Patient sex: M
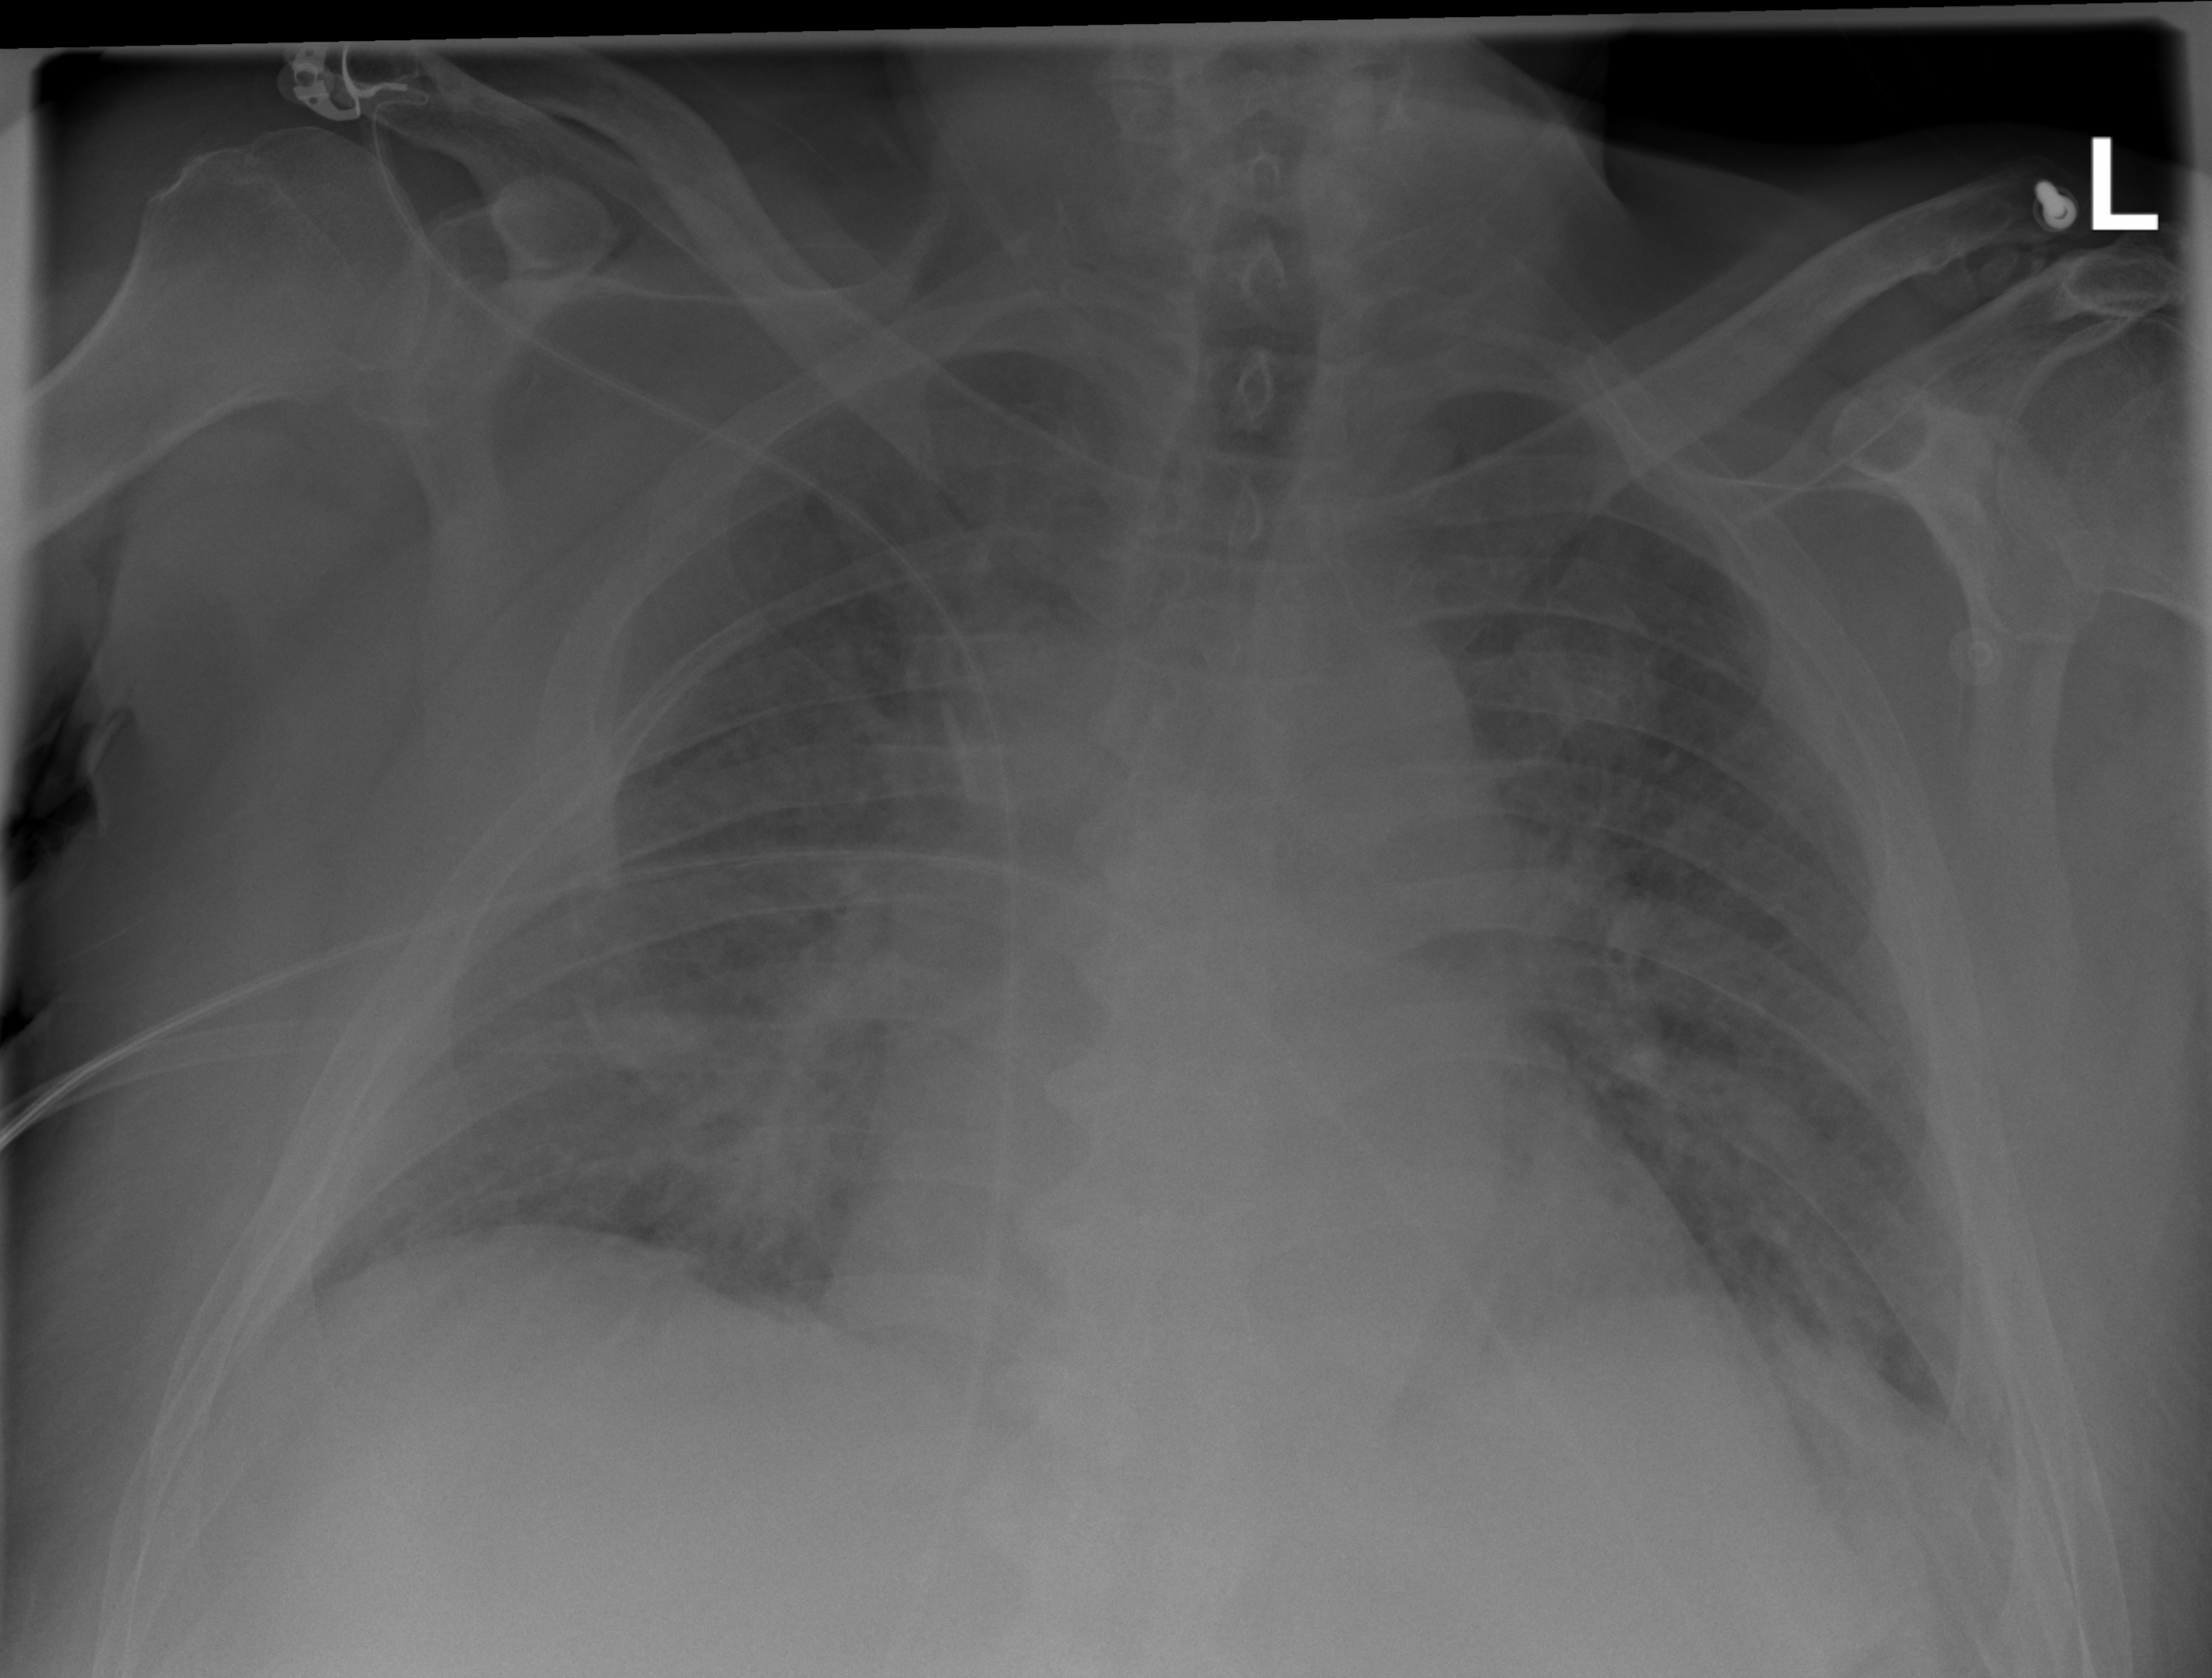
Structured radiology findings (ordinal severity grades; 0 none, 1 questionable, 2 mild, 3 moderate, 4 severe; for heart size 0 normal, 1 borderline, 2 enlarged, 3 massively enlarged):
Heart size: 2
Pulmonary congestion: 2
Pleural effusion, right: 2
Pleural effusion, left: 2
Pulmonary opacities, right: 3
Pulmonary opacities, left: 3
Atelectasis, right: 2
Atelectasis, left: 2